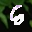
Label: 6